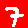
Digit: 7